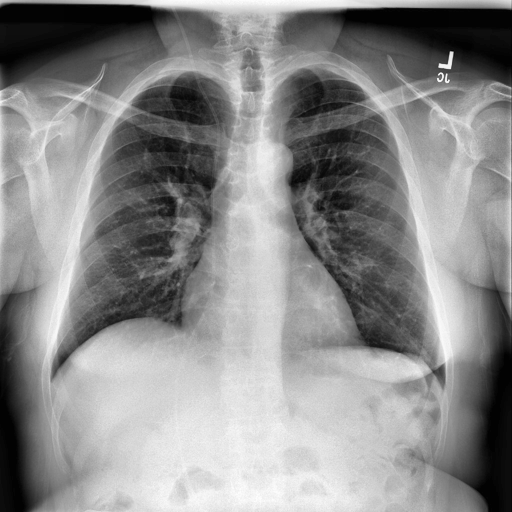
Finding: NORMAL